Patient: sex M, age 47
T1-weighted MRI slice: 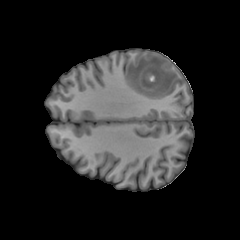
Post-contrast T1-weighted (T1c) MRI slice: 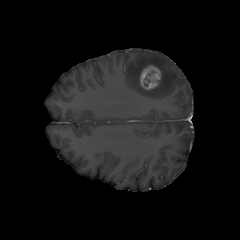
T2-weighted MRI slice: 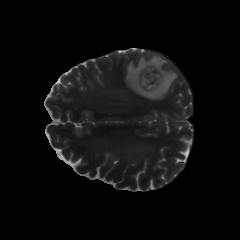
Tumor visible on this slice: yes
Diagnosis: Glioblastoma, IDH-wildtype
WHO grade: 4